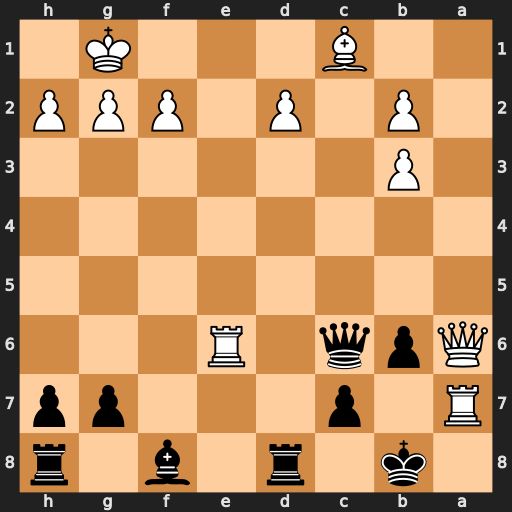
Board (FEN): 1k1r1b1r/R1p3pp/Qpq1R3/8/8/1P6/1P1P1PPP/2B3K1
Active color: b
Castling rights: -
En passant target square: -
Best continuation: Qxc1+ Qf1 Qxf1+